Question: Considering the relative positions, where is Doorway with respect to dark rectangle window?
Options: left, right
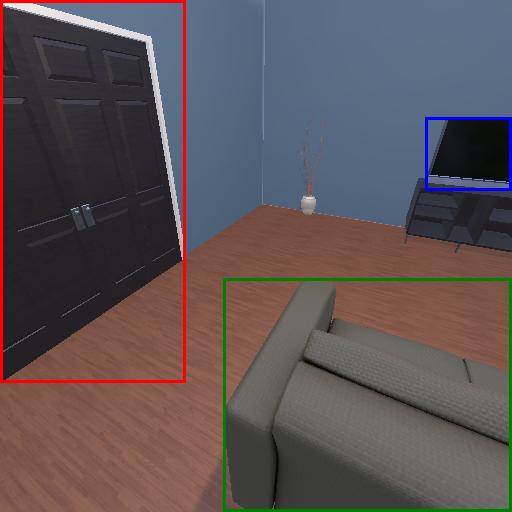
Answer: left